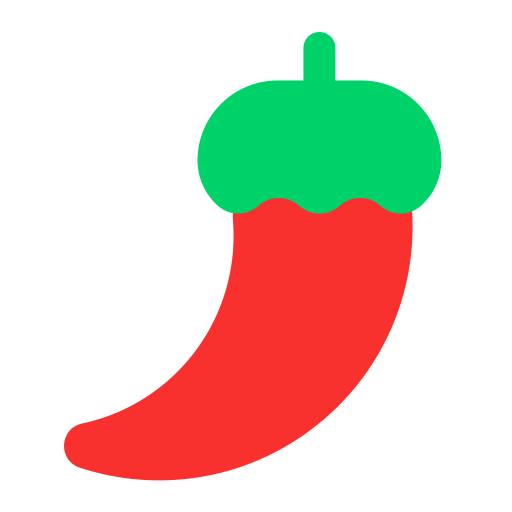
hot pepper flat